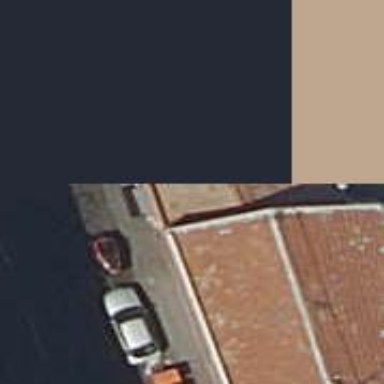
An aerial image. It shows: Cafe.